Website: walmart
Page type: payment
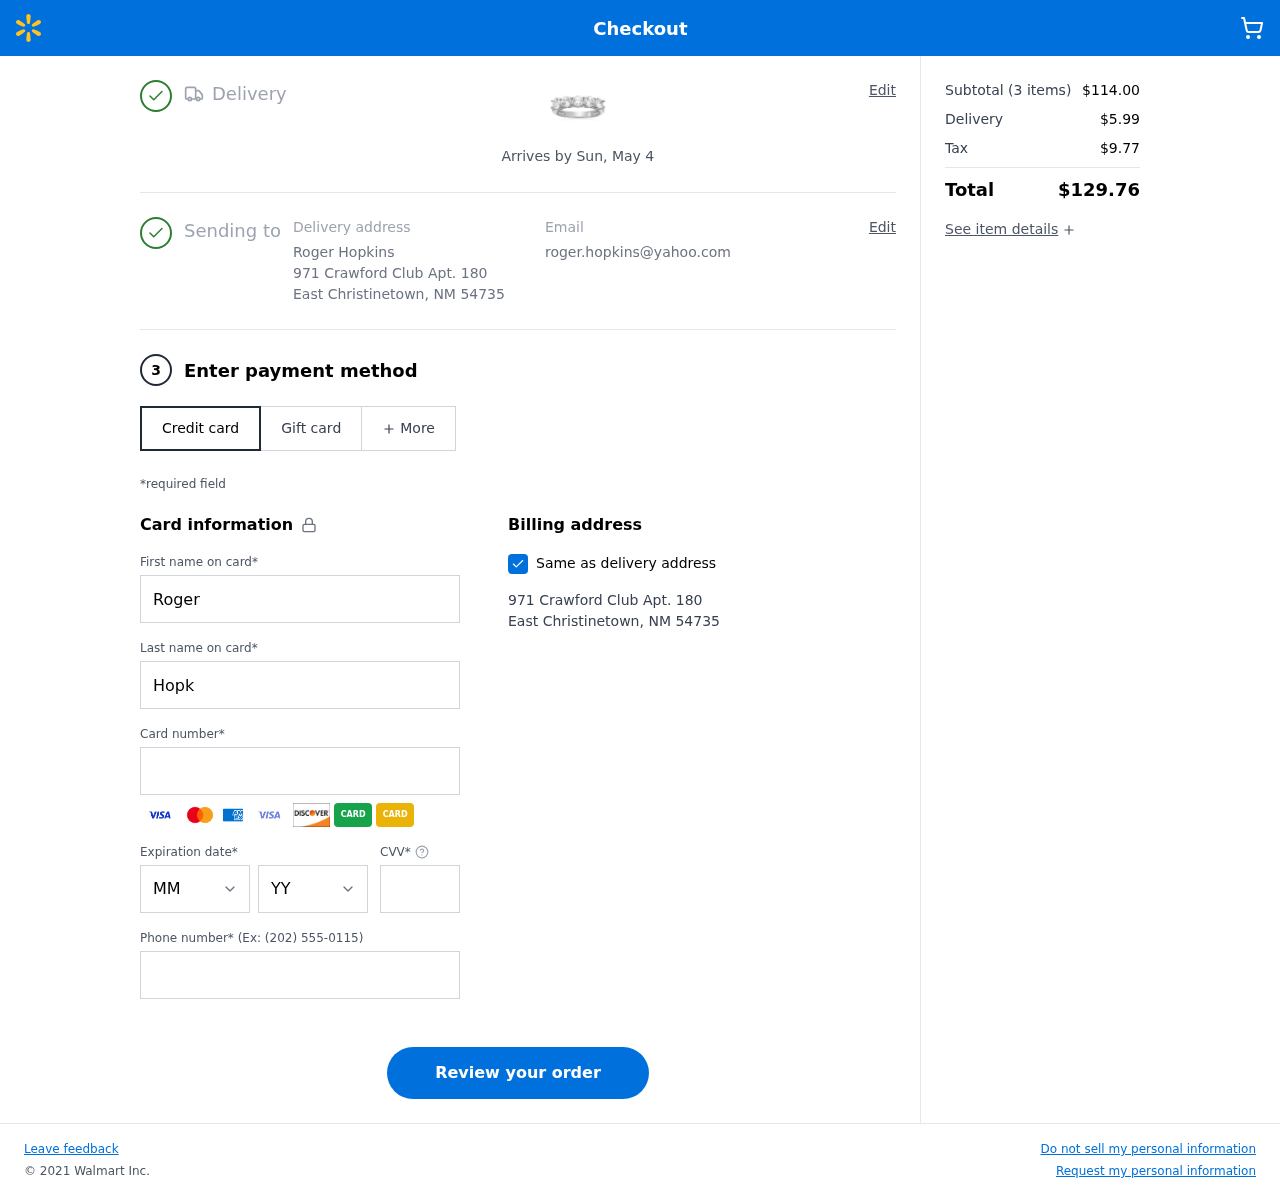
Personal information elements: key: PII_CARD_CVV
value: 8303
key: PII_CARD_EXPIRY_MONTH
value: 06
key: PII_CARD_EXPIRY_YEAR
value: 28
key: PII_CARD_NUMBER
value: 3493 4165 8401 599
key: PII_CITY
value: East Christinetown
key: PII_EMAIL
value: roger.hopkins@yahoo.com
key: PII_FIRSTNAME
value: Roger
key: PII_FULLNAME
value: Roger Hopkins
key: PII_LASTNAME
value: Hopkins
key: PII_PHONE
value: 2936414014
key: PII_POSTCODE
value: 54735
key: PII_STATE_ABBR
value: NM
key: PII_STREET
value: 971 Crawford Club Apt. 180
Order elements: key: ORDER_DELIVERY_DATE
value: Arrives by Sun, May 4
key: ORDER_NUM_ITEMS
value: (3 items)
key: ORDER_SUBTOTAL
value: $114.00
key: ORDER_SHIPPING_COST
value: $5.99
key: ORDER_TAX
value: $9.77
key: ORDER_TOTAL
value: $129.76